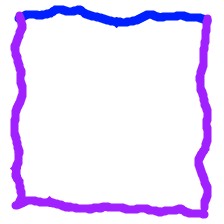
Shape: square